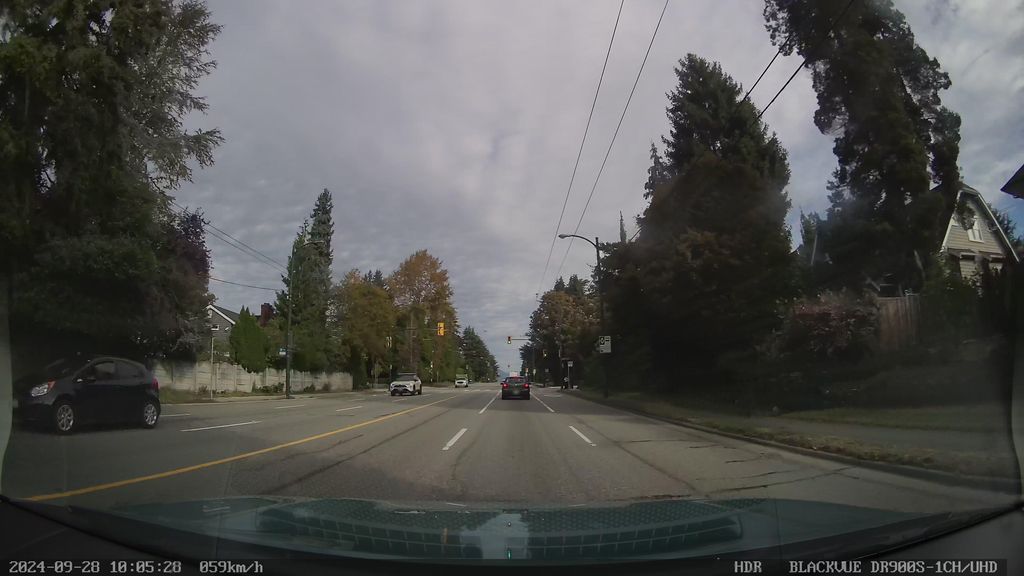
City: vancouver